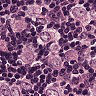
Metastatic tissue present: yes